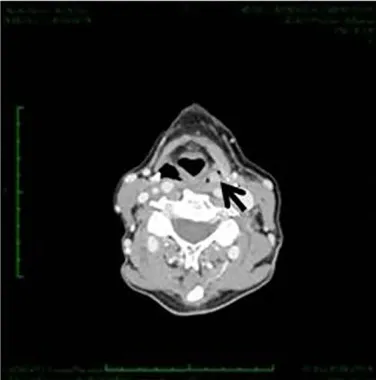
Parathyroid adenoma of the left pyriform identified by neck CT. Coronal.
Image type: radiology (ct)